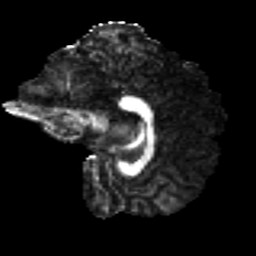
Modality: FA
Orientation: sagittal
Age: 37
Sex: male
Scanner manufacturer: ge
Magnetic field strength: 3 T
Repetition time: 7.8 s
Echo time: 0.0609 s